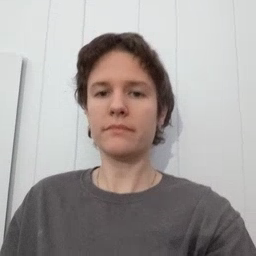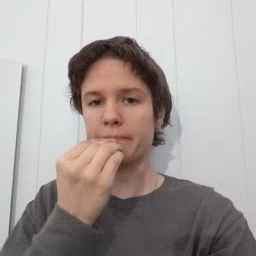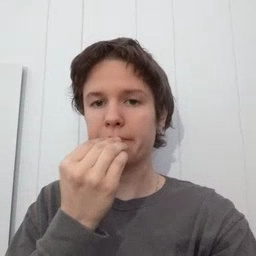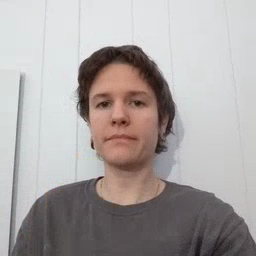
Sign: food